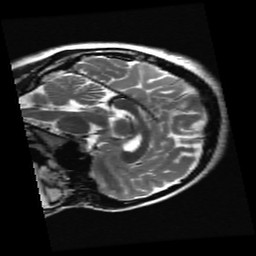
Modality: T2w
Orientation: sagittal
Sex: female
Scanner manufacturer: ge
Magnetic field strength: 3 T
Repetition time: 5 s
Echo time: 0.1017 s